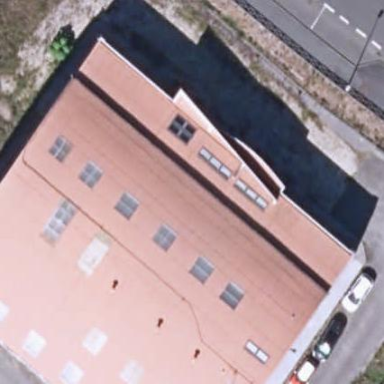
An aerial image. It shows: Industrial building.